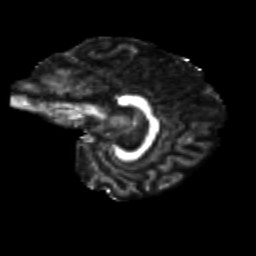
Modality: FA
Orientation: sagittal
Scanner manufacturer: siemens
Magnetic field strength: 3 T
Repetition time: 9.2 s
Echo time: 0.084 s